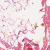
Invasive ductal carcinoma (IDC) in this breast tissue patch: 0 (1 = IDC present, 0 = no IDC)